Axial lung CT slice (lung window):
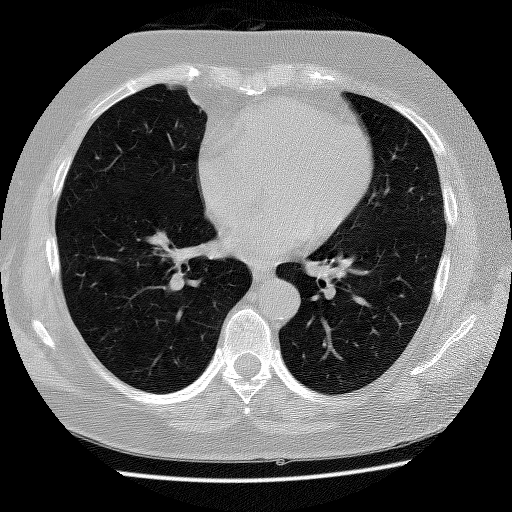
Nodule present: no